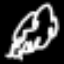
Label: squiggle